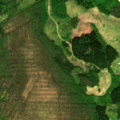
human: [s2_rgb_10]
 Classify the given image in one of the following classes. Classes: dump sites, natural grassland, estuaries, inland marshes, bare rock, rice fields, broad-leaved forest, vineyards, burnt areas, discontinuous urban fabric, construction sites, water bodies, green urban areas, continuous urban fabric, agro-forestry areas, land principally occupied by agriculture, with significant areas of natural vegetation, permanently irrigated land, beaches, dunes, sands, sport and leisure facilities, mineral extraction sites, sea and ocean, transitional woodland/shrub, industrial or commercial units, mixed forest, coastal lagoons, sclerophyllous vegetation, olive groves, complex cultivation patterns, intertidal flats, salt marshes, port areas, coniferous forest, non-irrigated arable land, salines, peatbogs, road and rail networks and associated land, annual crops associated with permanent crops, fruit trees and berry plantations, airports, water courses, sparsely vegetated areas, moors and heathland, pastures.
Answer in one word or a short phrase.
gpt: coniferous forest, mixed forest, transitional woodland/shrub